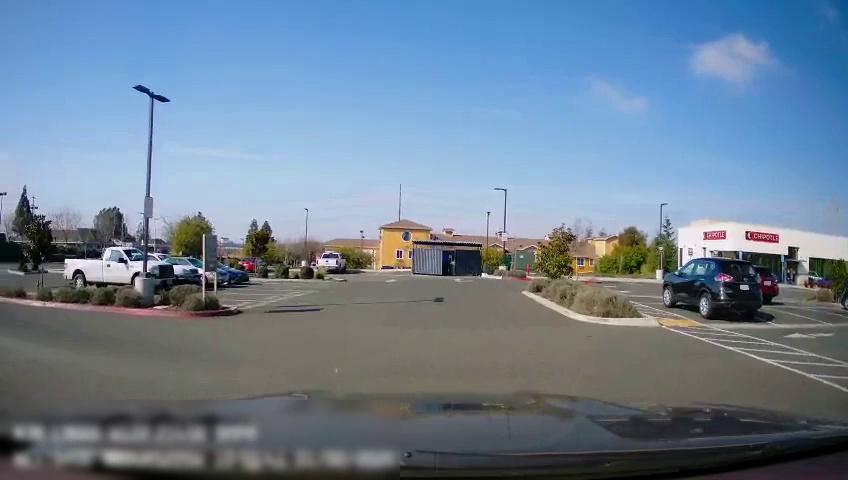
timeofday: Day
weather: Sunny
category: Drivable Space
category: Vehicles | SUV
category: Vehicles | SUV
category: Vehicles | Truck
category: Vehicles | Truck
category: Vehicles | Car
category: Vehicles | Car